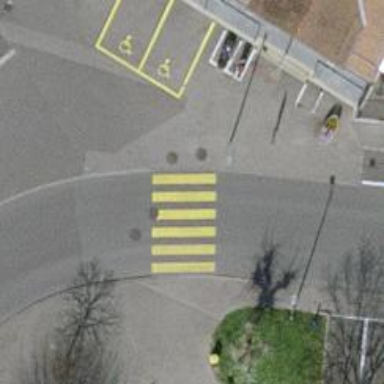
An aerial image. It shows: Uncontrolled zebra crossing on the road.